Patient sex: F
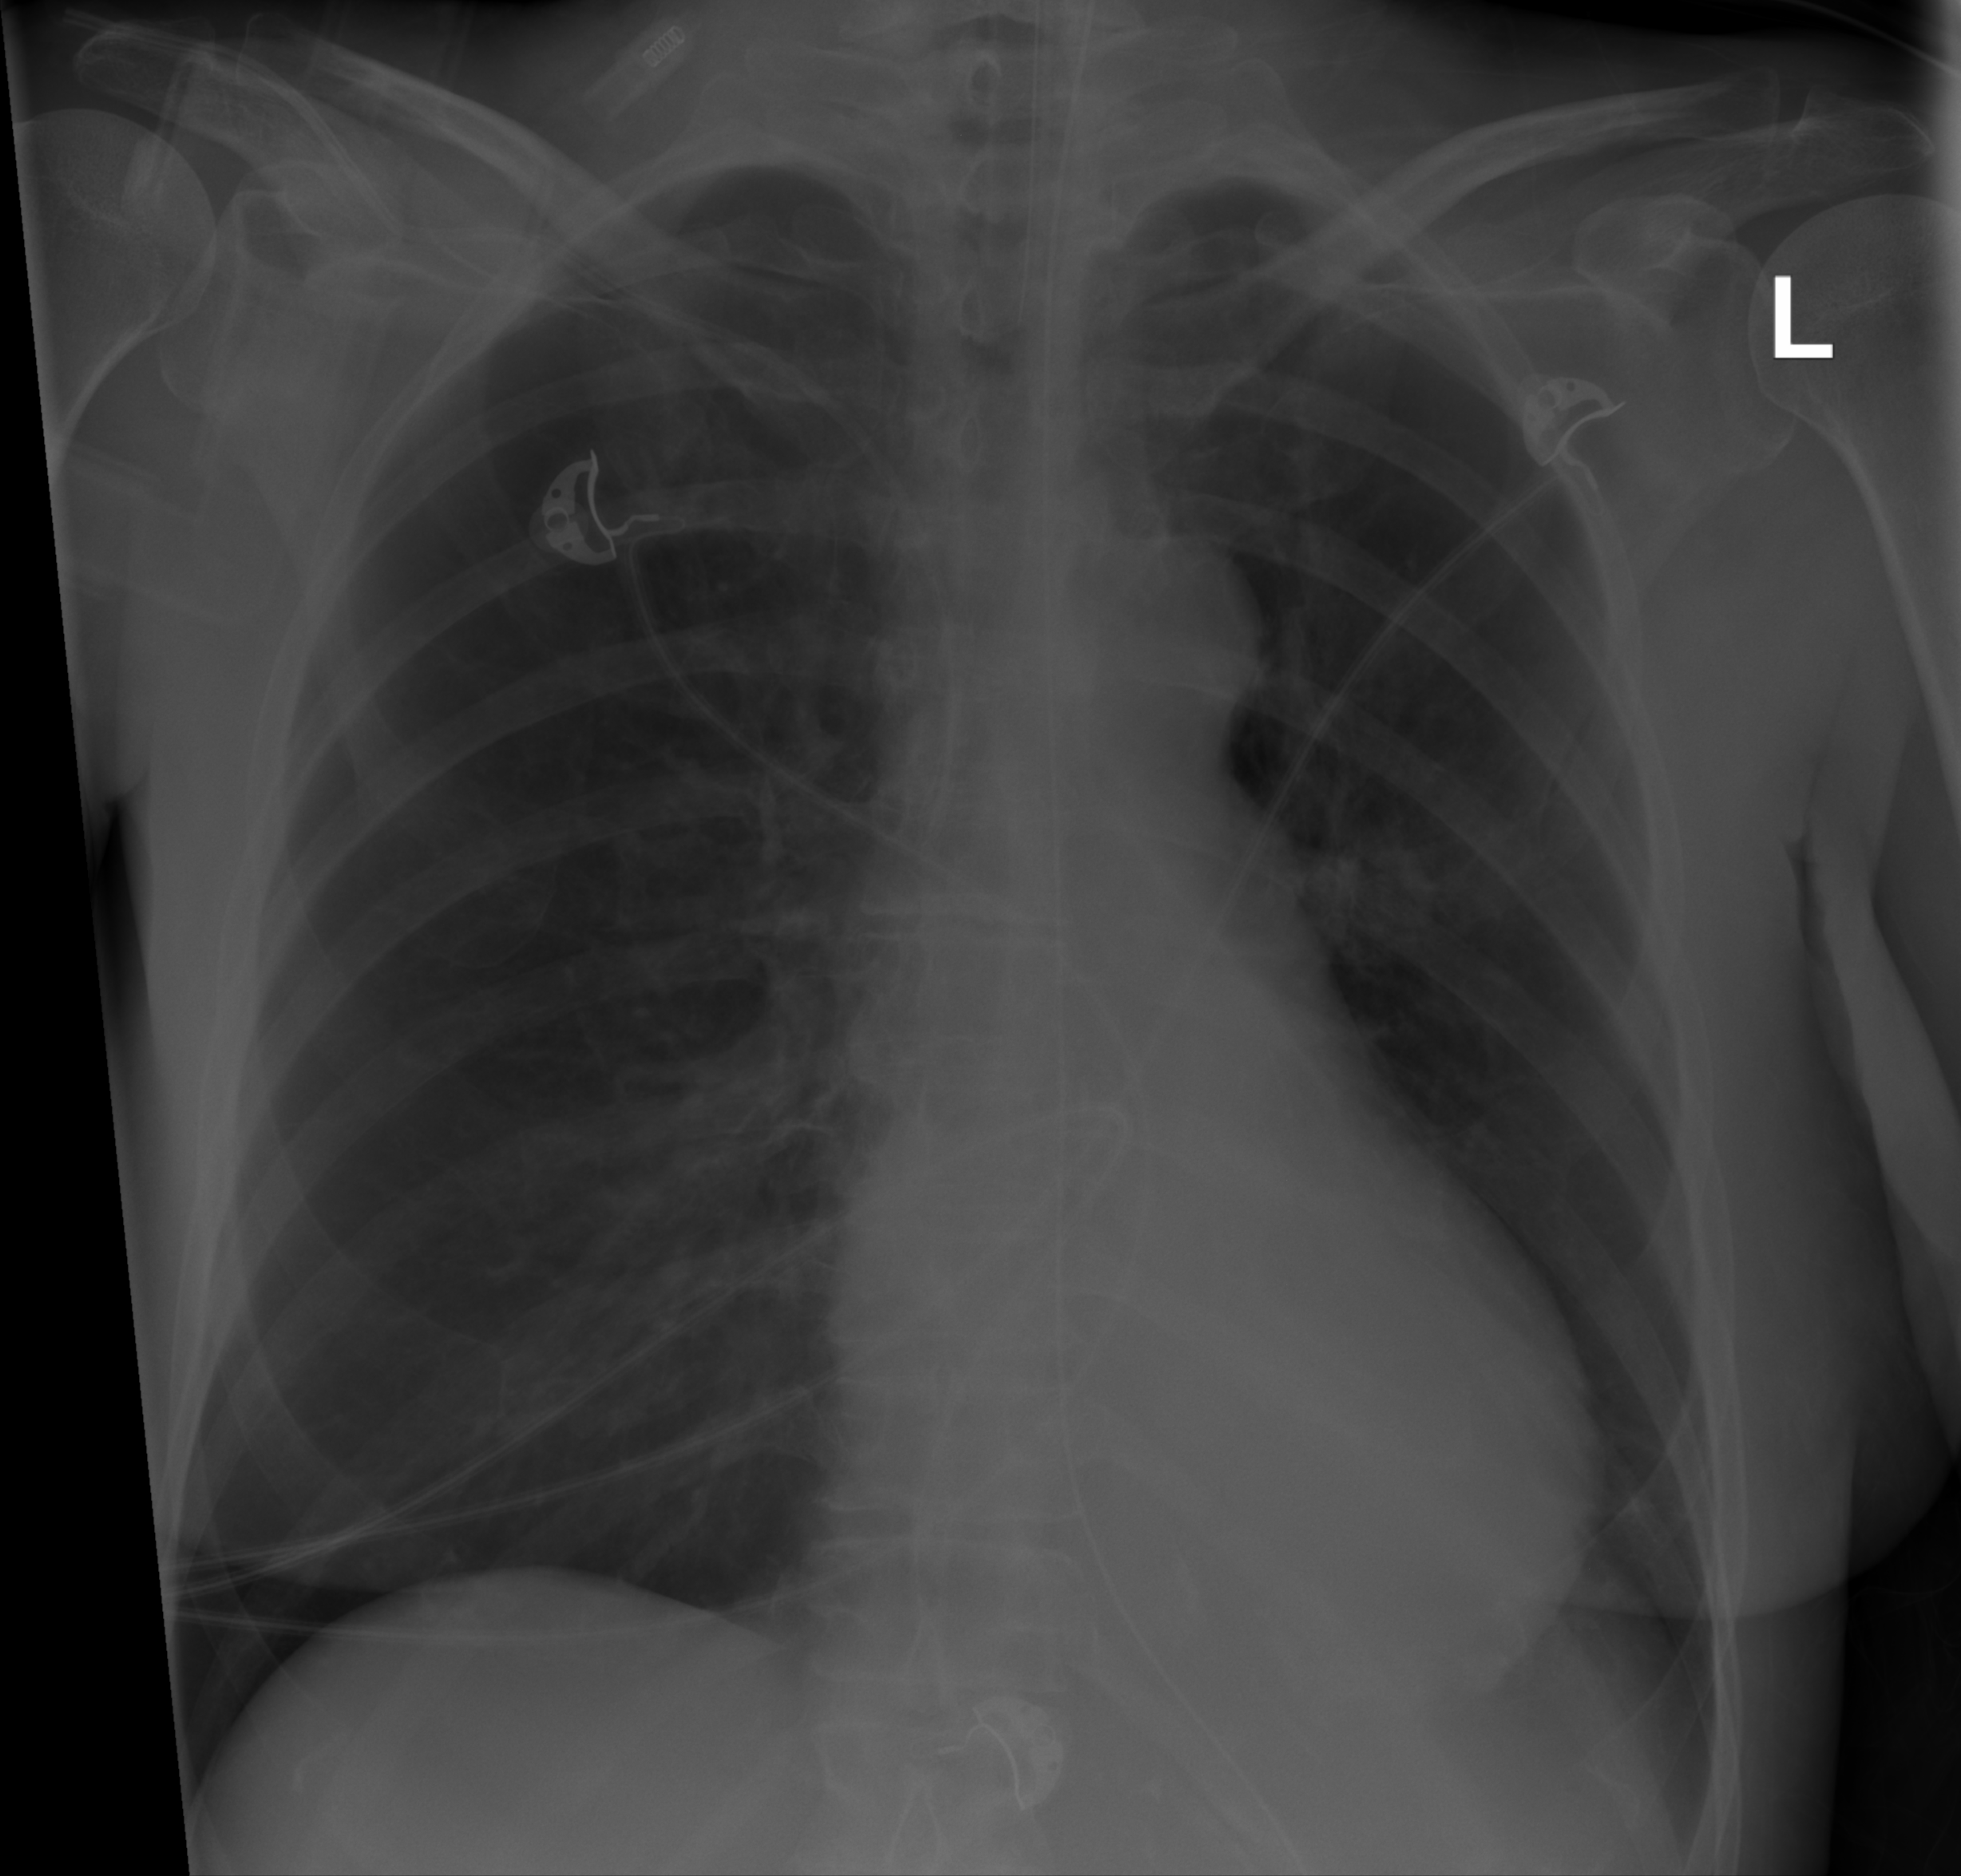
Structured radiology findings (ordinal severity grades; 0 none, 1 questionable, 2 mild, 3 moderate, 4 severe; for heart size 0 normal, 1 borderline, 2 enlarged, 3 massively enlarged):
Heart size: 0
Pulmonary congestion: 0
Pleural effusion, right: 0
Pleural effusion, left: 0
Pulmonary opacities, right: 0
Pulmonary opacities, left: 0
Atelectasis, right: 1
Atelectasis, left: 1